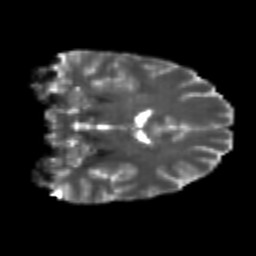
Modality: T2w
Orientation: coronal
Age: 24
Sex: male
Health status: healthy
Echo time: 0.074 s